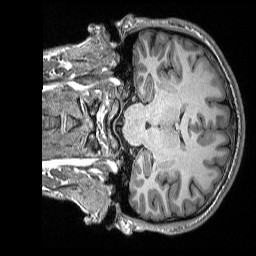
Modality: T1w
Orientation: coronal
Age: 24
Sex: male
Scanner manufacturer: siemens
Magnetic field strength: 3 T
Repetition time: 2.3 s
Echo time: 0.00298 s